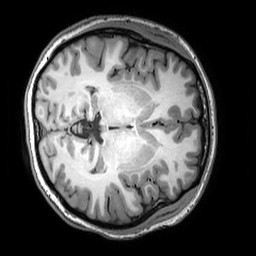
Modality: T1w
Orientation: axial
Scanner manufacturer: philips
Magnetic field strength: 3 T
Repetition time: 0.0074 s
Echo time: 0.003131 s